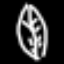
Label: leaf